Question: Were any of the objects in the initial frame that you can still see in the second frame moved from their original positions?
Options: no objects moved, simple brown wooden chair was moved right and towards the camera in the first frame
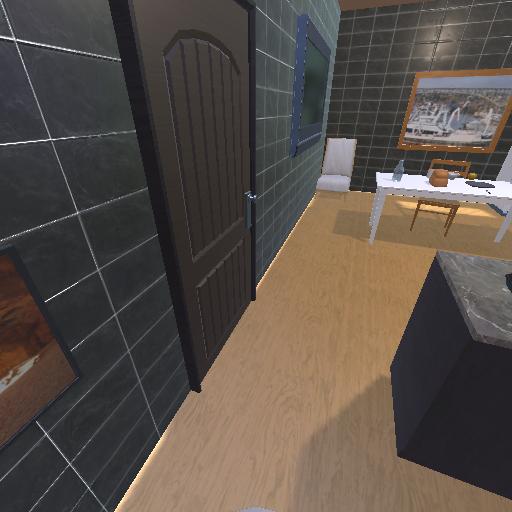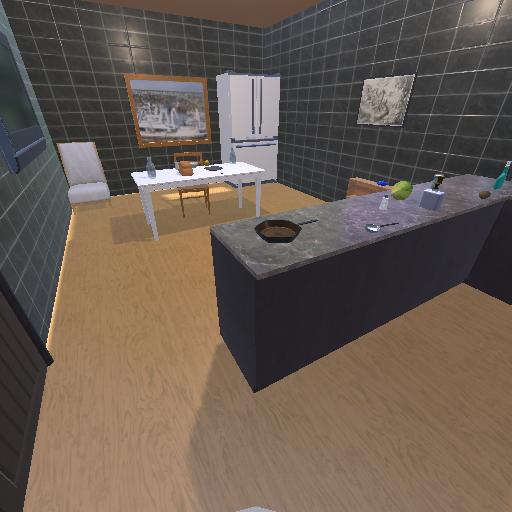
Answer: no objects moved